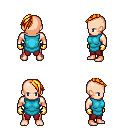
a pixel art fantasy rpg character, male body template, human, light skin, teal tunic, red pants, light blonde long mohawk hairstyle, gold gloves, four views (front, back, left, right), 2x2 character sprite sheet, small pixel art, hard edges, no anti-aliasing